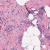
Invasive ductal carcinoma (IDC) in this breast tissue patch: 1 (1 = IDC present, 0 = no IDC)